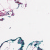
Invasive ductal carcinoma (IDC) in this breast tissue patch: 0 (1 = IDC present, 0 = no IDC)